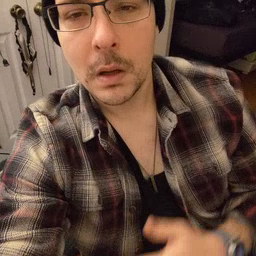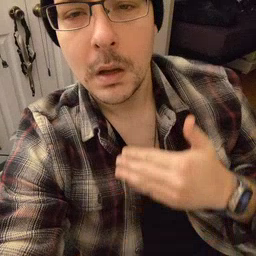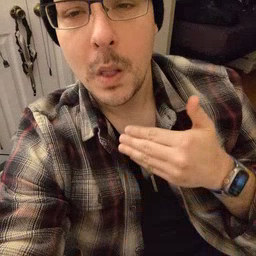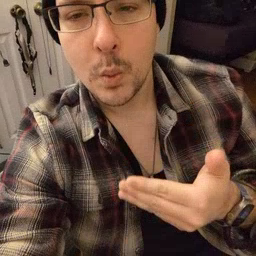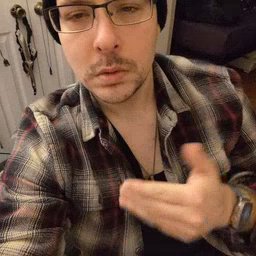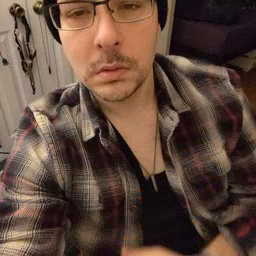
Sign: close